Interaction volume radius: 5 \u00c5
Interaction volume height: 30 \u00c5
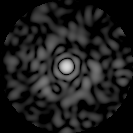
Disorder parameter: 0.8006